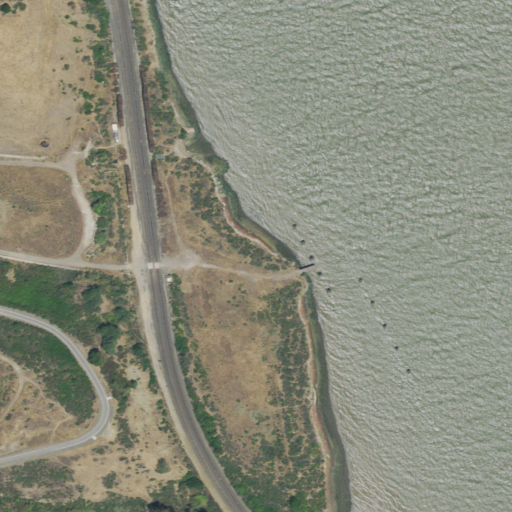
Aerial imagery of valley in California named Little Bull Valley containing open water, medium intensity development, low intensity development, high intensity development, open development, and grassland